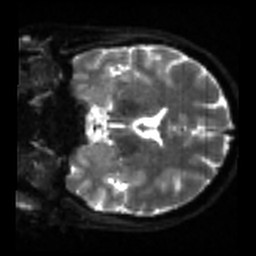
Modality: sbref
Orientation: coronal
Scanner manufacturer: siemens
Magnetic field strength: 3 T
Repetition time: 4 s
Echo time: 0.0594 s